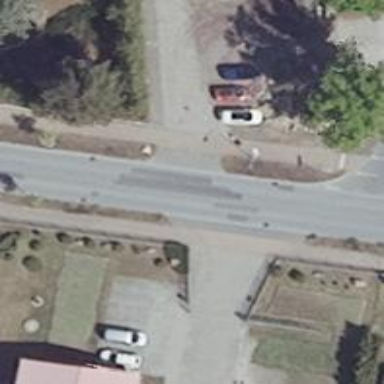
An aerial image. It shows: Tertiary road with asphalt surface. It has separate sidewalks on both sides.